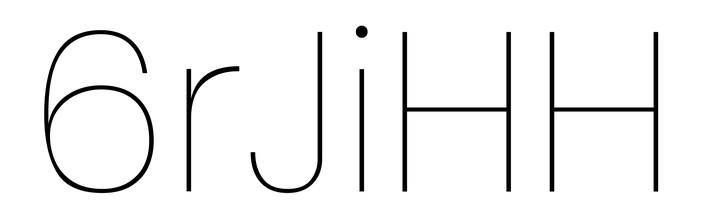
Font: Poppins-Thin